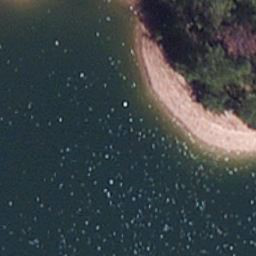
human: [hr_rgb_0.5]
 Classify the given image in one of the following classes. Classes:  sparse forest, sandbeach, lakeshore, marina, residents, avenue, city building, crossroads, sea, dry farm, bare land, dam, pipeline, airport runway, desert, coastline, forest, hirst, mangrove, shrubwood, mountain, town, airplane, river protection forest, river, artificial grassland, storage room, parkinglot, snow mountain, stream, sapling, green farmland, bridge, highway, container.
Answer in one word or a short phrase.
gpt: lakeshore